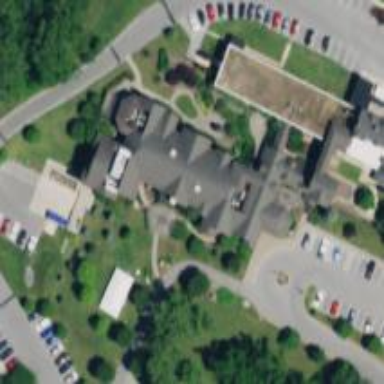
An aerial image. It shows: Nursing home.